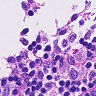
Metastatic tissue present: no